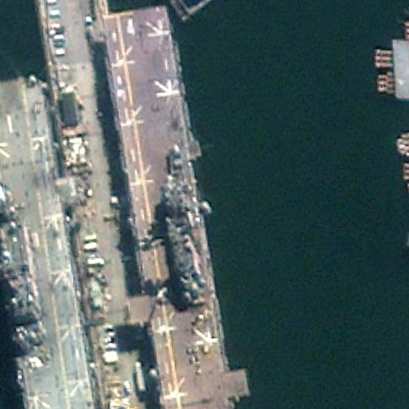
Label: assault